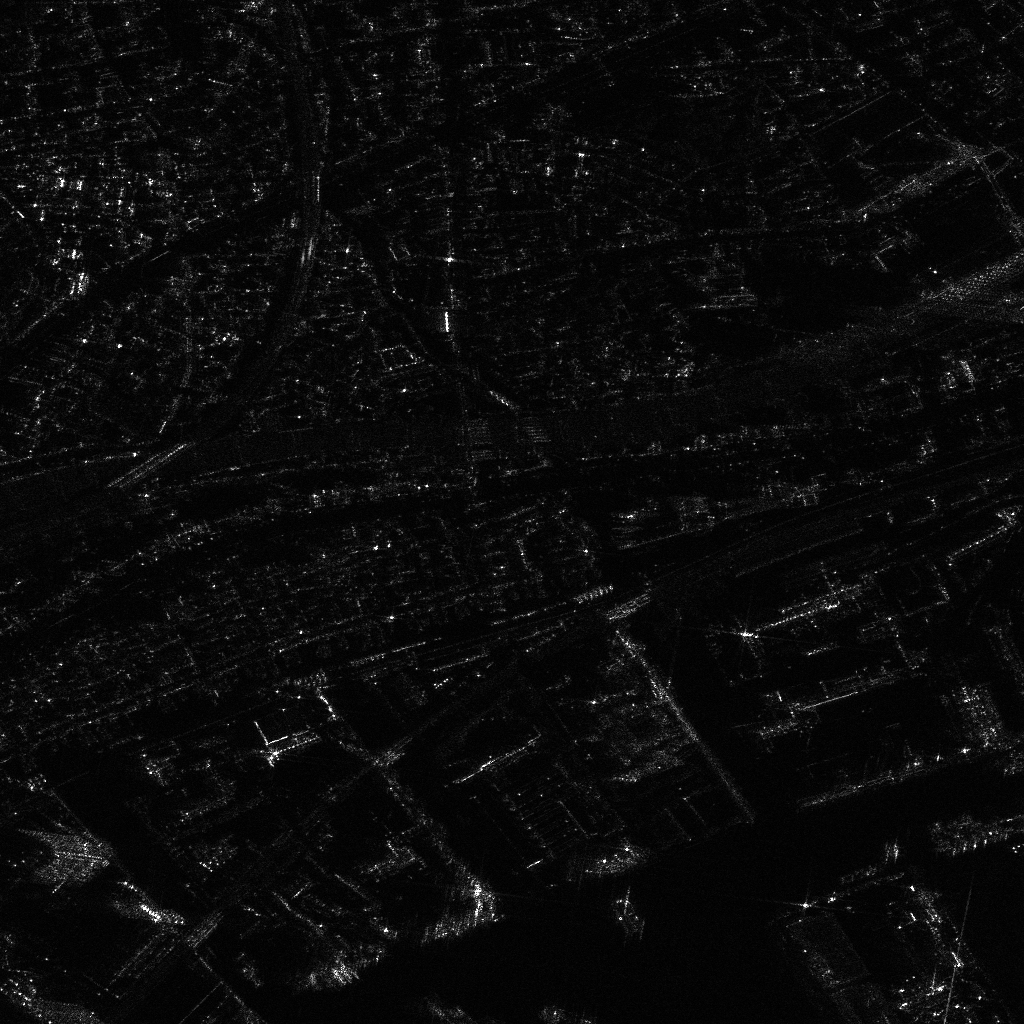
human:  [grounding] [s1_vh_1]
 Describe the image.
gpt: In the satellite image, there is  <ref>1 large container </ref> <box>[[58, 88, 64, 90, 65]]</box> located at bottom.